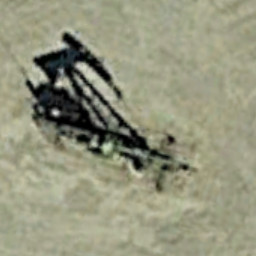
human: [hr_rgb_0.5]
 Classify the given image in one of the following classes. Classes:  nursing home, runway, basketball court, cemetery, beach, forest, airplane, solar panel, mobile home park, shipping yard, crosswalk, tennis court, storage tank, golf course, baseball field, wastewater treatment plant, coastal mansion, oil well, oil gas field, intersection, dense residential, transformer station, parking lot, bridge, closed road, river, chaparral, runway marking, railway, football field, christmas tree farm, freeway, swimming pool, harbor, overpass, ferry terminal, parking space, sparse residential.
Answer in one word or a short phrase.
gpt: oil well